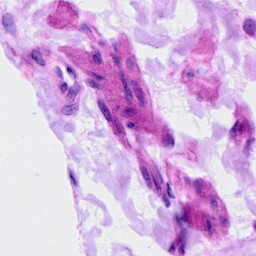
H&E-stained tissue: Ovarian